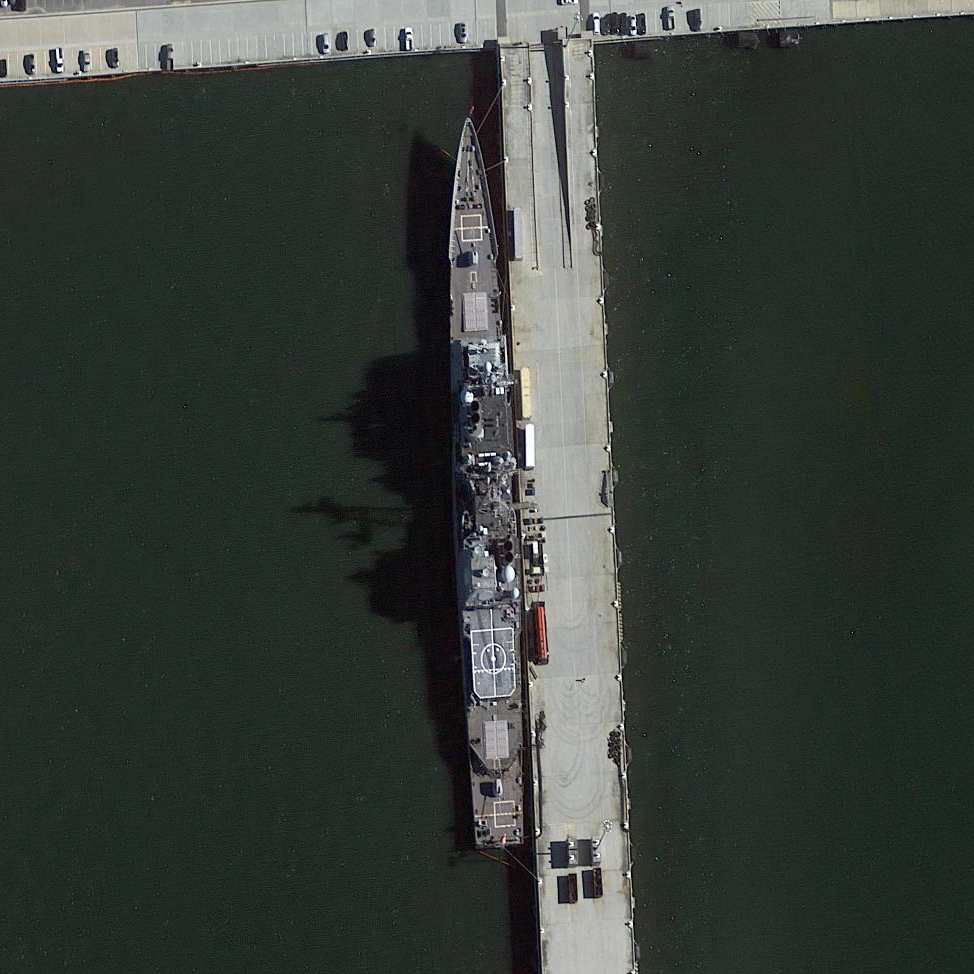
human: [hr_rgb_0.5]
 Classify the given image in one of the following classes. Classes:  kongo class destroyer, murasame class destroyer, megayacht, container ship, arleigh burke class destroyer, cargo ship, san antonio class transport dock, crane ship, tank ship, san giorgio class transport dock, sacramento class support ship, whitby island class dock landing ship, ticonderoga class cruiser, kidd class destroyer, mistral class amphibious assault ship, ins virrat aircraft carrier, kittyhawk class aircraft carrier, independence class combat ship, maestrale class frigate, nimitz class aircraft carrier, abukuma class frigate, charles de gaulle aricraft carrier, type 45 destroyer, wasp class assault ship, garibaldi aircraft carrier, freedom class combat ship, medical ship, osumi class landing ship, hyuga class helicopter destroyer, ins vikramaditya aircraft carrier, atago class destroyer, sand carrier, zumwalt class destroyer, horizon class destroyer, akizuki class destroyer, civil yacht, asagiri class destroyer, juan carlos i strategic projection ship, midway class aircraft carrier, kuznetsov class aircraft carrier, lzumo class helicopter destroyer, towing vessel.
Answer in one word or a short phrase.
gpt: Ticonderoga class cruiser